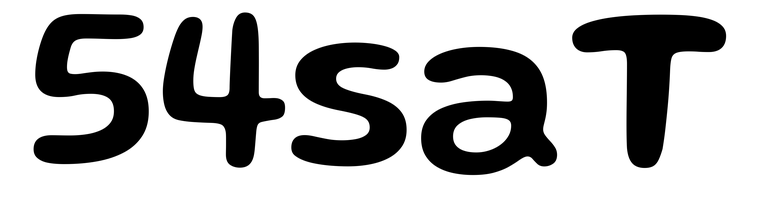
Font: Gluten_Medium